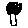
Label: tree